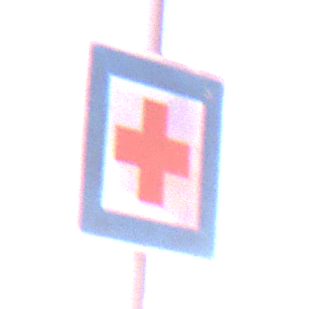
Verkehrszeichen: ErsteHilfe
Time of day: SunriseSunset
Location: Outdoor (Urban)
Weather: PartlyCloudy
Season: NotSpecified
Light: Natural